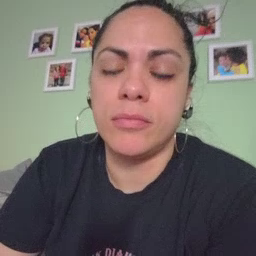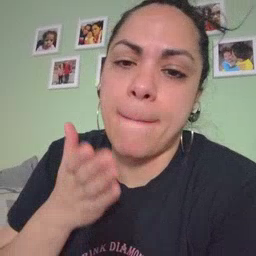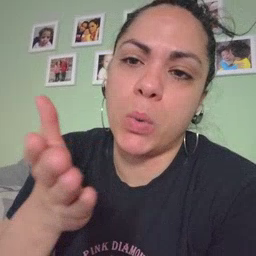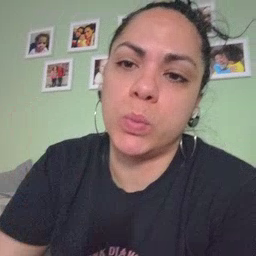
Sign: boat